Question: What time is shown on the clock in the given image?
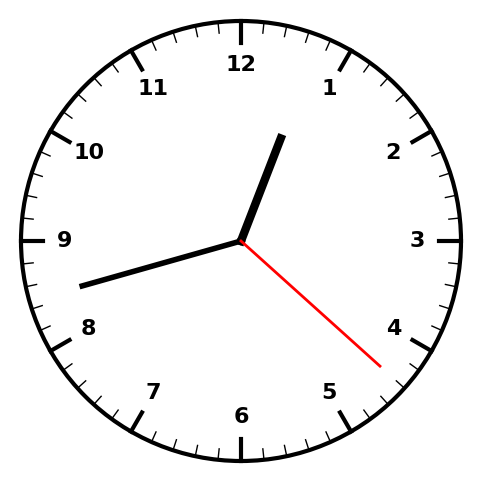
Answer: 12:42:22